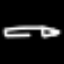
Label: pencil